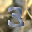
Label: 3